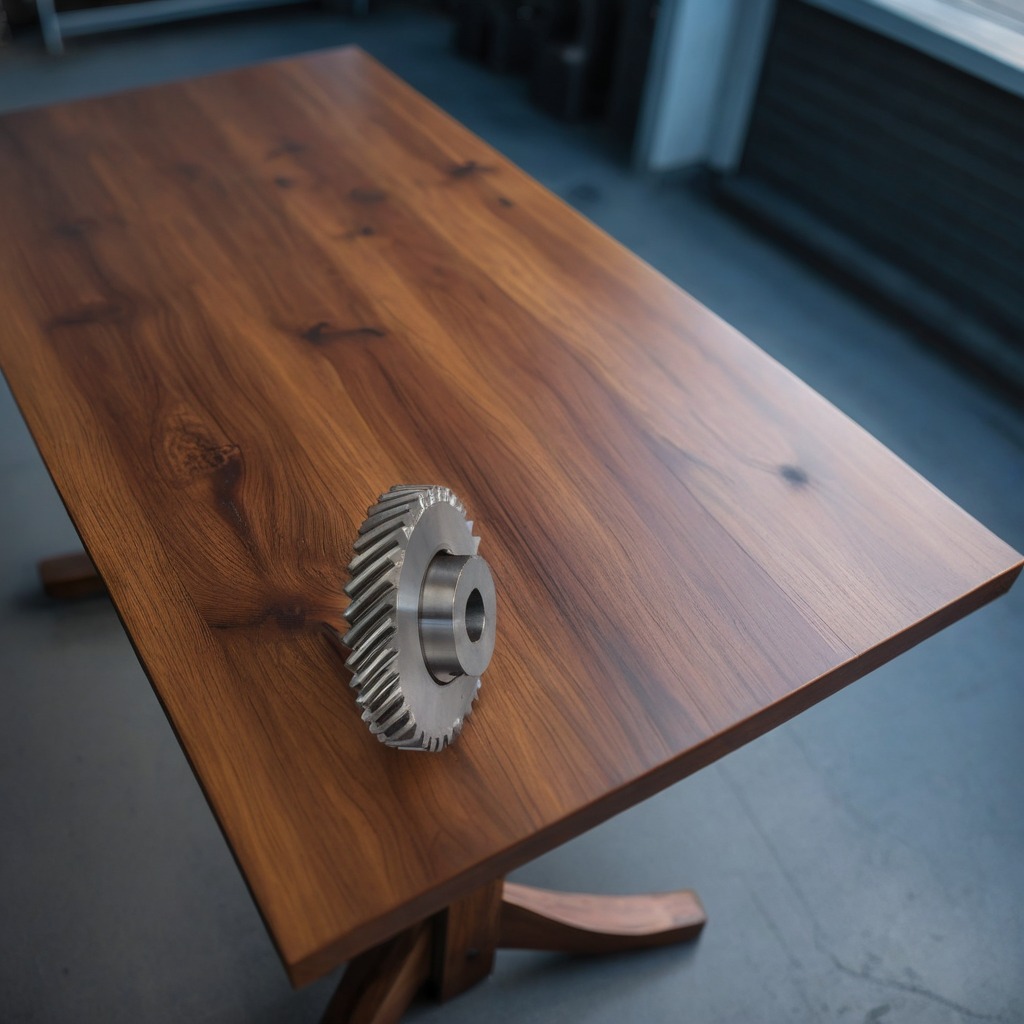
A steel gear with teeth is lying on the old table with faint burn marks in a small garage at twilight.